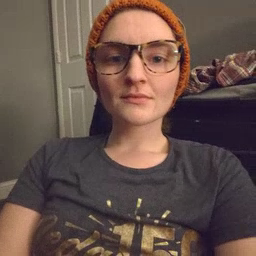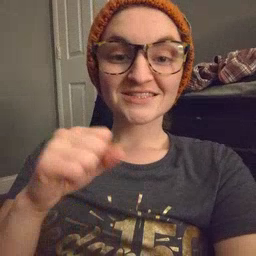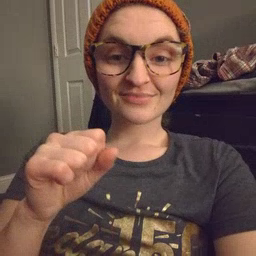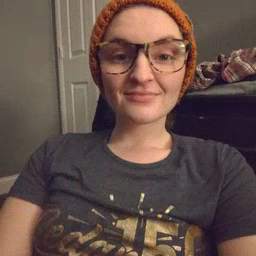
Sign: yes